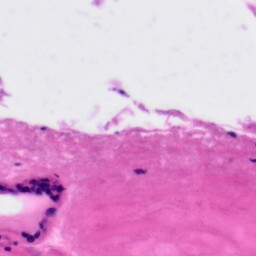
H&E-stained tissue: Tonsil